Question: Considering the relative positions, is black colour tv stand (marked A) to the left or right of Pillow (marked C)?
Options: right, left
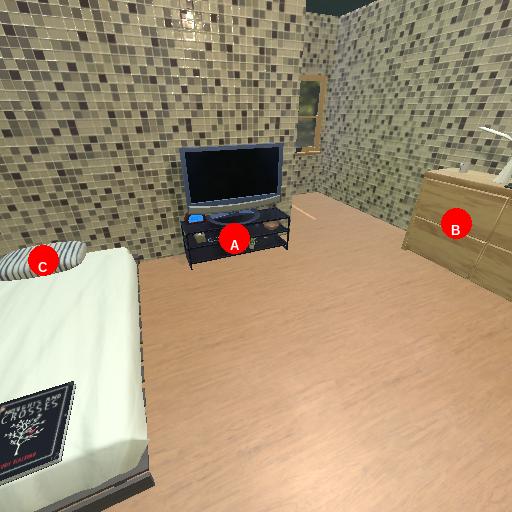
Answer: right